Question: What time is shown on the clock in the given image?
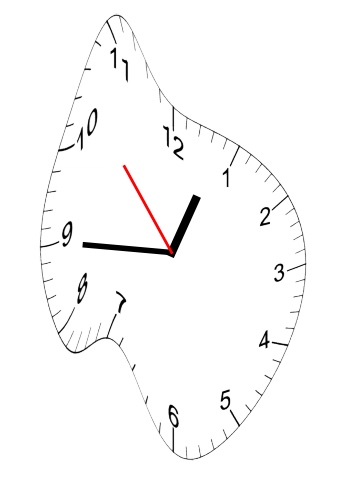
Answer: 12:44:53